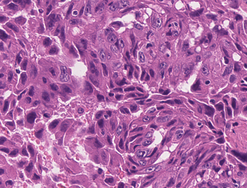
Tumor epithelial tissue: yes
Tumor-associated stroma tissue: no
Normal tissue: no